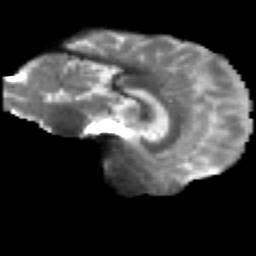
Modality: T2w
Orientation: sagittal
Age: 35
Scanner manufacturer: siemens
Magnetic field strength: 3 T
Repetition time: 2.2 s
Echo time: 0.084 s